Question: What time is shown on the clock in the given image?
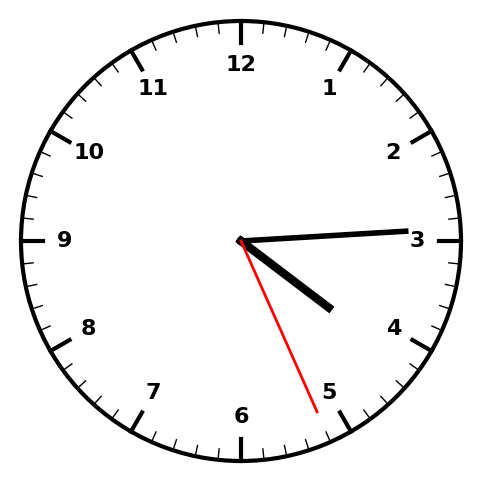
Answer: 04:14:26